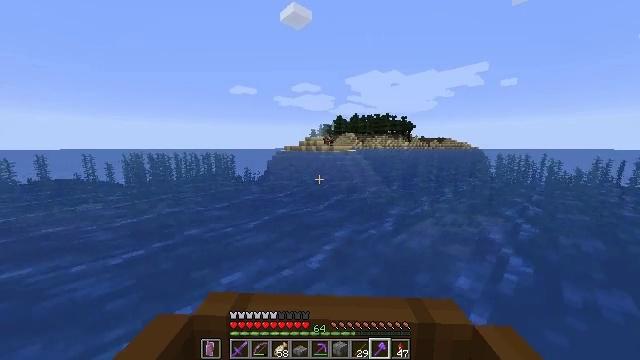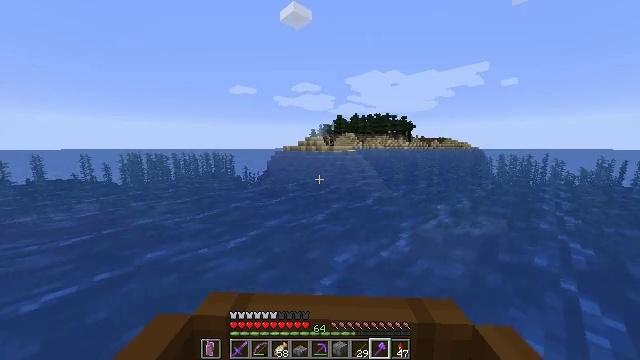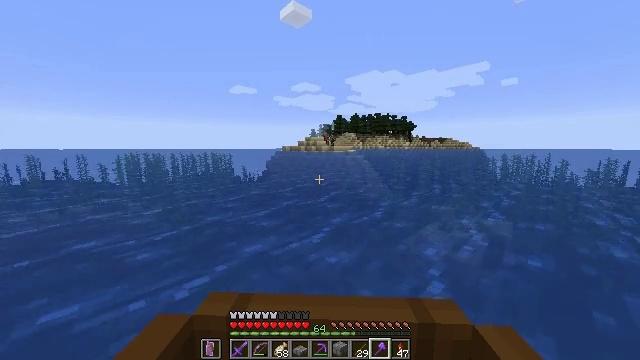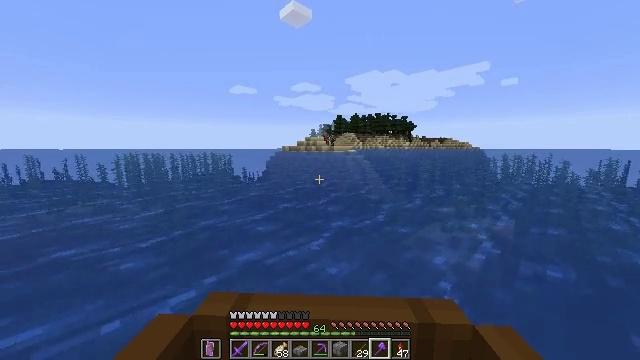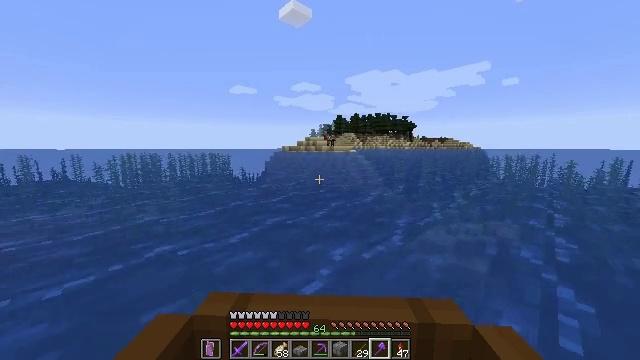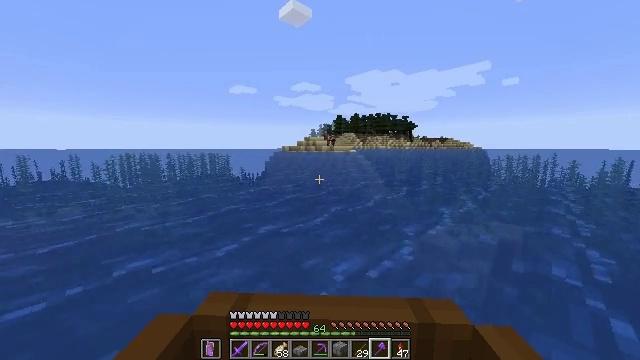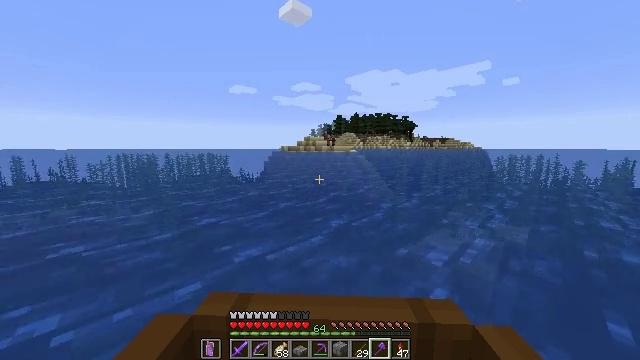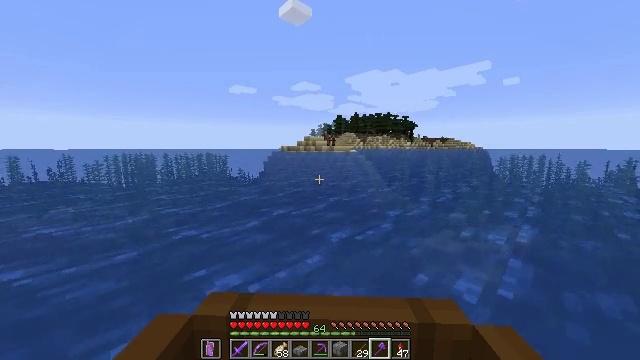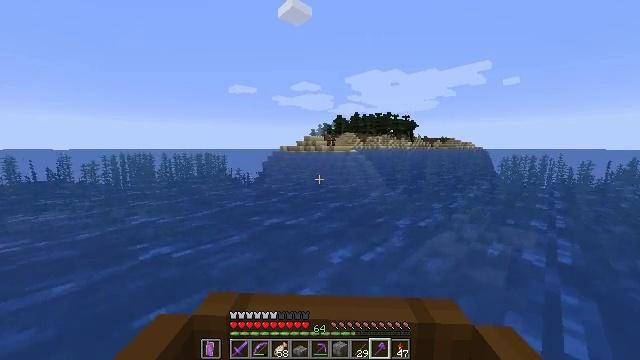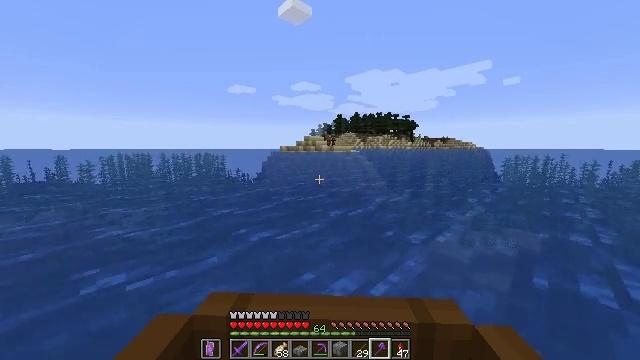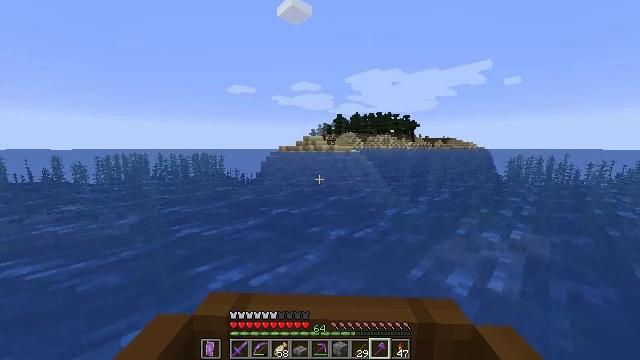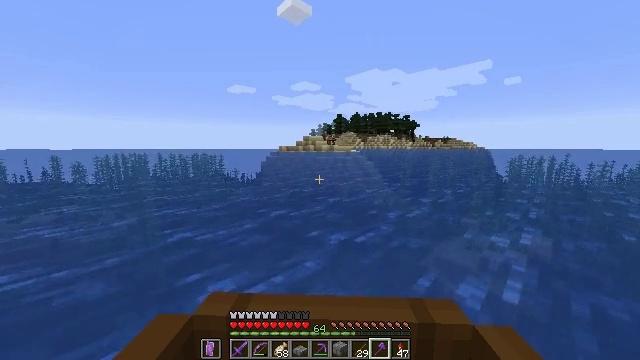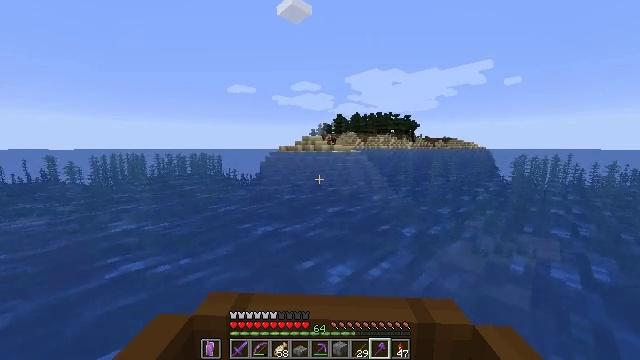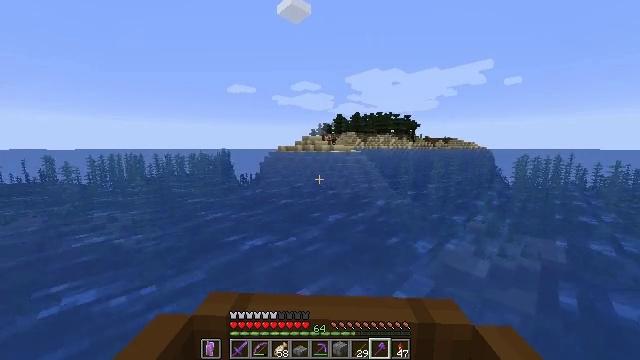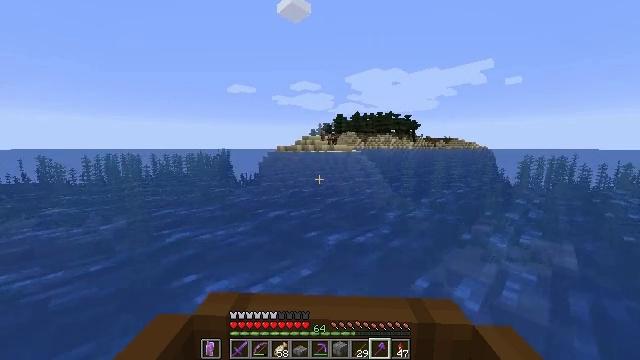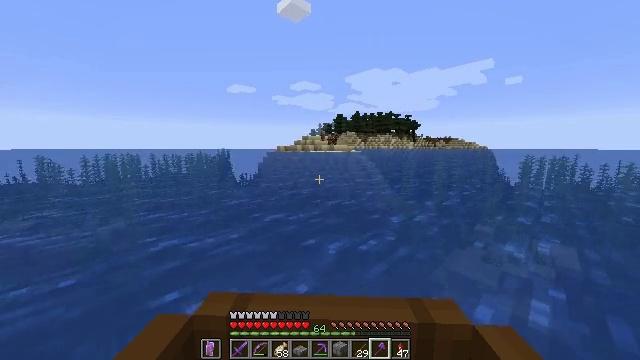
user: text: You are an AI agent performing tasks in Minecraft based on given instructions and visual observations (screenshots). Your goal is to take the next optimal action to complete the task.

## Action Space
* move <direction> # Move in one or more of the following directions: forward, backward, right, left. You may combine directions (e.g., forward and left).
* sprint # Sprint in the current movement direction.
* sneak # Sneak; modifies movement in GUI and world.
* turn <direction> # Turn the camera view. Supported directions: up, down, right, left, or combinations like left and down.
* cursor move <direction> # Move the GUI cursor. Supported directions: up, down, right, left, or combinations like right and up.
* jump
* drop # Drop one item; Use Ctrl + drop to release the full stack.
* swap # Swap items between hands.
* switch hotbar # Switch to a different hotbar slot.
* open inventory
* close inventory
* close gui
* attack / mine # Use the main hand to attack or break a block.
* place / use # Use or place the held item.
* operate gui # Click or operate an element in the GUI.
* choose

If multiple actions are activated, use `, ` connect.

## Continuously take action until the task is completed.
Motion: motion action
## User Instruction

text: Collect the blast furnace by mining it.
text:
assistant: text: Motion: move forward, sprint
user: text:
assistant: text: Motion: move forward, sprint
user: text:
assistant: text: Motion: move forward, sprint
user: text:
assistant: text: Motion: move forward, sprint
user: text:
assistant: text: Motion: move forward, sprint
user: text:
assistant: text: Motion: move forward, sprint
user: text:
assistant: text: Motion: move forward, sprint
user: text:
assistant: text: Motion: move forward, sprint
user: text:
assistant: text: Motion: move forward, sprint
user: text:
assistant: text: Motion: move forward, sprint
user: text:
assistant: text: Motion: move forward, sprint
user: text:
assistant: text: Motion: move forward, sprint
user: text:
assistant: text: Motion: move forward, sprint
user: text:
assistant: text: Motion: move forward, sprint
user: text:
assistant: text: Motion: move forward, sprint
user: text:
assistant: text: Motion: move forward, sprint
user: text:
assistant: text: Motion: move forward, sprint
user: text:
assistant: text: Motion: move forward, sprint
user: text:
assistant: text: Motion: move forward, sprint
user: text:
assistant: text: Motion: move forward, sprint
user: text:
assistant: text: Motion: move forward, sprint
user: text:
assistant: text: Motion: move forward, sprint
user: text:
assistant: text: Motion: move forward, sprint
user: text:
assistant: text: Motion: move forward, sprint
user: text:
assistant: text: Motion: move forward, sprint
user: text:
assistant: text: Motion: move forward, sprint
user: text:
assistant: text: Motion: move forward, sprint
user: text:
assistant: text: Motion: move forward, sprint
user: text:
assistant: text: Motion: move forward, sprint
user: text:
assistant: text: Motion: move forward, sprint